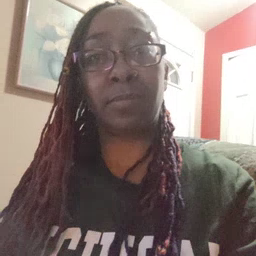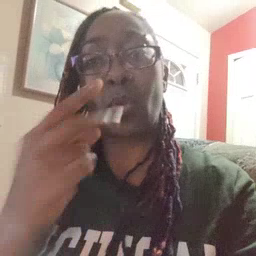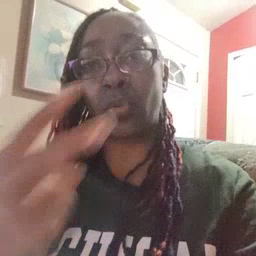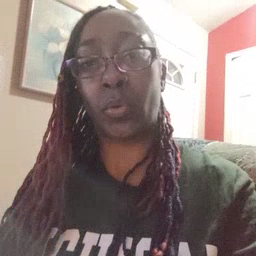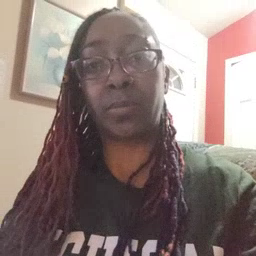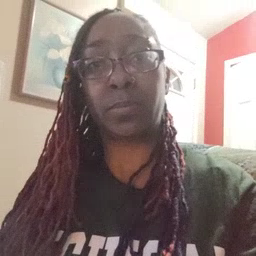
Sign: look